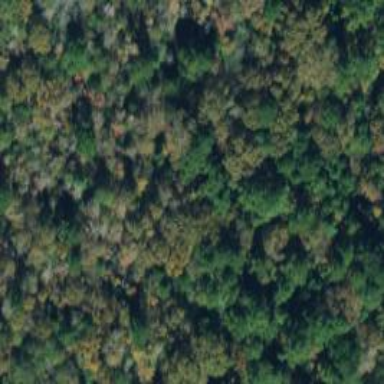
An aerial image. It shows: Mixed woodland area with variety of leaf types and cycles.